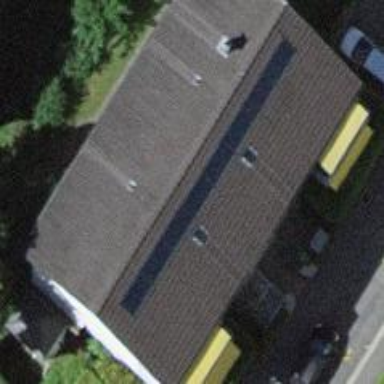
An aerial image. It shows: Solar power generator utilizing photovoltaic technology with solar photovoltaic panels.